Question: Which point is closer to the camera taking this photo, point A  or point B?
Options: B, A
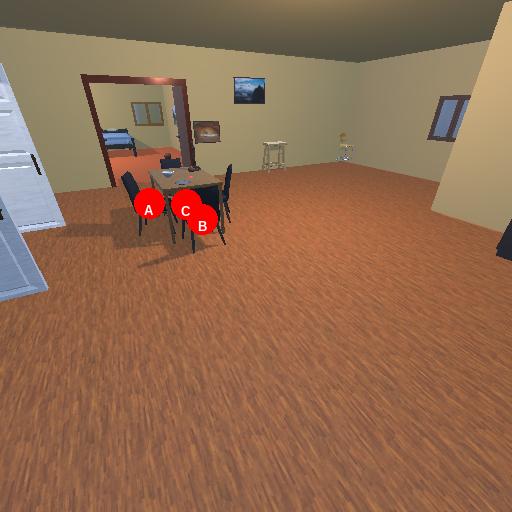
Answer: B